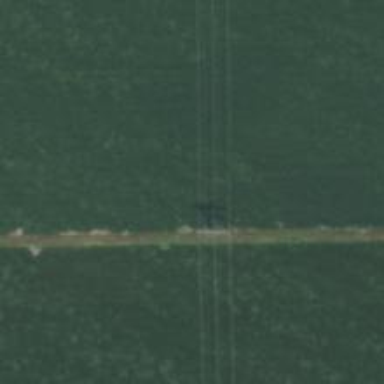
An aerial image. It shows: H-frame power tower with distinctive design.